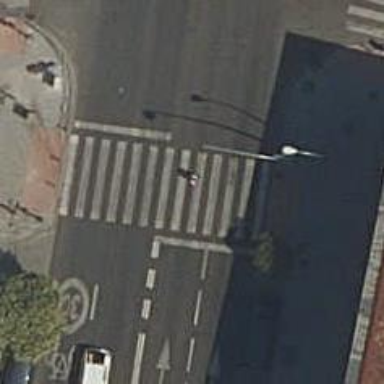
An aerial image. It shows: Road crossing with traffic signals.